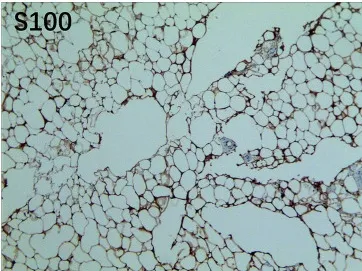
The immunohistochemical staining result of resected mass. The mass exhibited a positive reaction to S100 staining.
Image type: pathology (immunostaining)